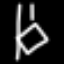
Label: chair